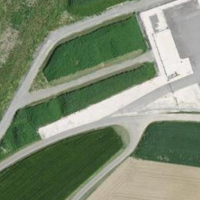
EUNIS habitat code: 52
Species observed at this site:
Agrostemma githago
Medicago sativa